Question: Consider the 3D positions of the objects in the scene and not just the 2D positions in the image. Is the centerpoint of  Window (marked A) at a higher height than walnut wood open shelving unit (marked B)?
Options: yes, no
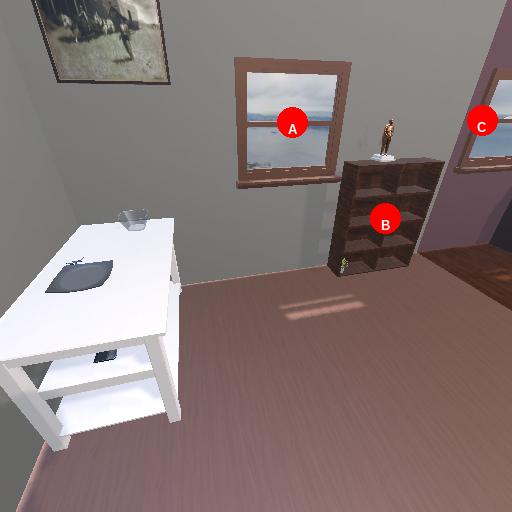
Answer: yes